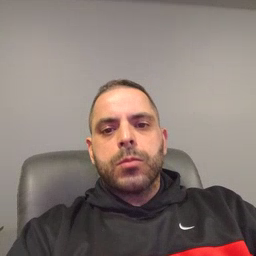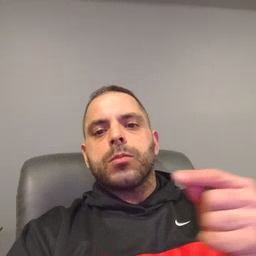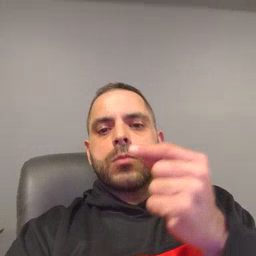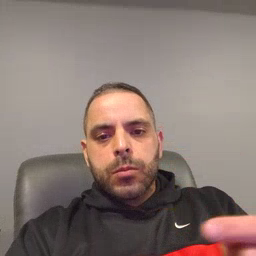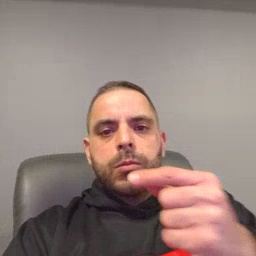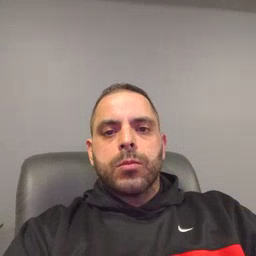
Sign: owie